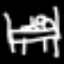
Label: bed